【题型】填空题　【知识点】函数　【难度】easy
已知函数$f(x)=3x^2+\dfrac{2}{1+x^2}$，则函数$f(x)$的最小值为\underline{\qquad\qquad}.
【解答】
\noindent 【答案】$2$

\noindent 【分析】利用换元法，结合对勾函数性质求解即可.

\noindent 【详解】令$t=1+x^2,t\geq1$，则原函数化为函数
\noindent $y=3(t-1)+\dfrac{2}{t},(t\geq1)$
\noindent 函数$y=3t+\dfrac{2}{t}-3,(t\geq1)$图像如下：
\noindent

\noindent 由对勾函数性质得$y$在$[1,+\infty)$上单调递增，
\noindent 所以当$t=1$时，函数取最小值$f(x)_{\min}=2$
\noindent 故答案为：$2$
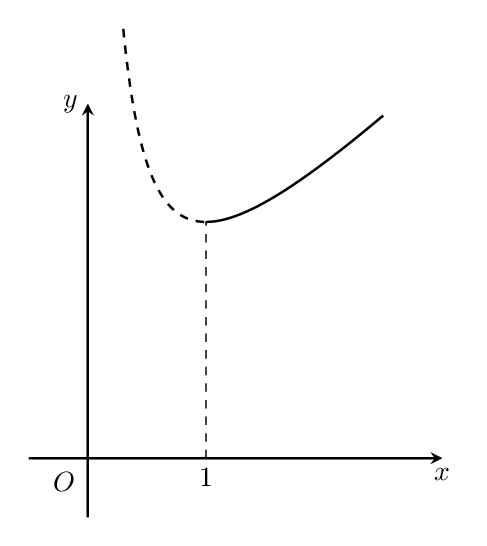